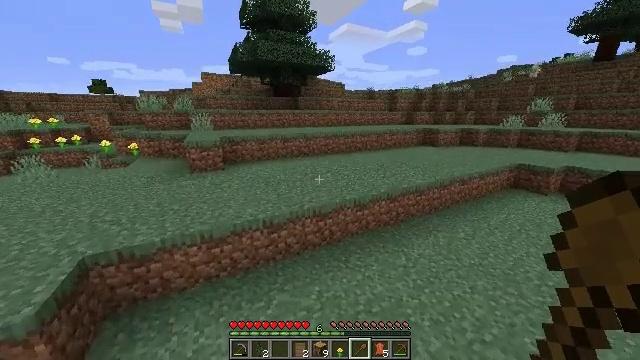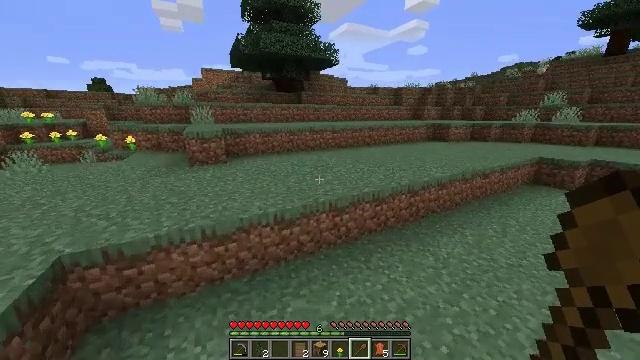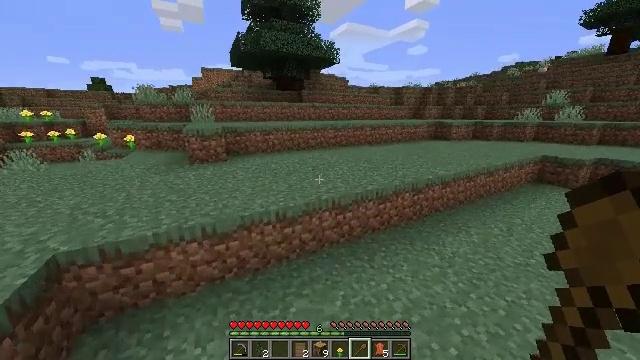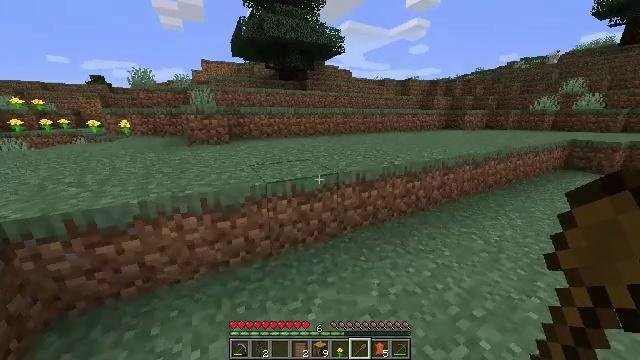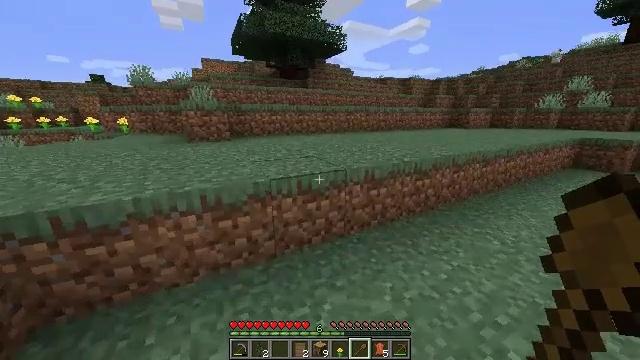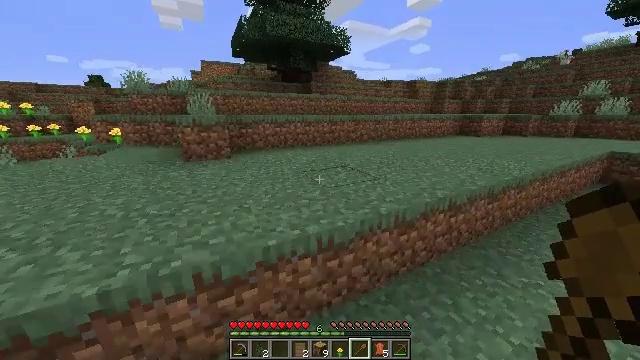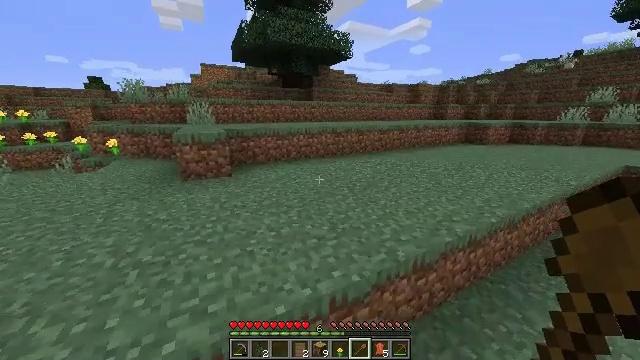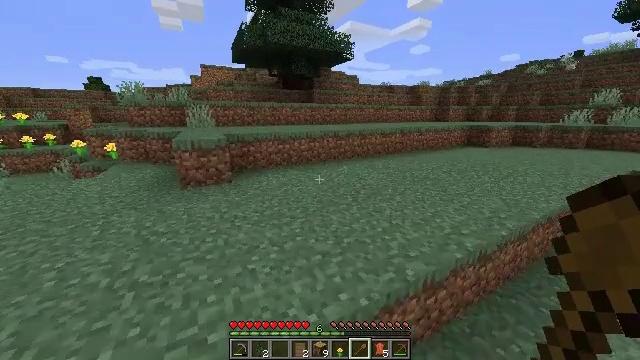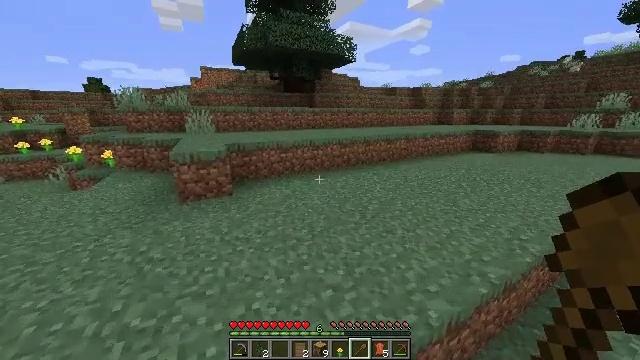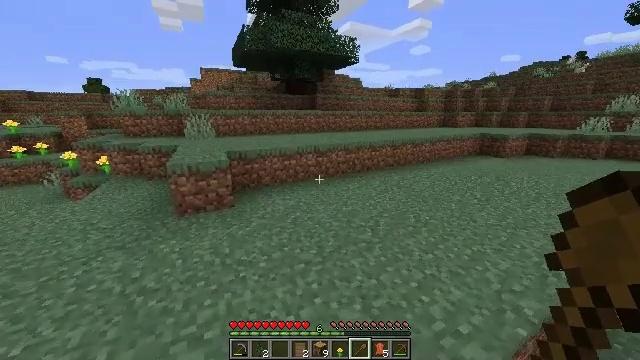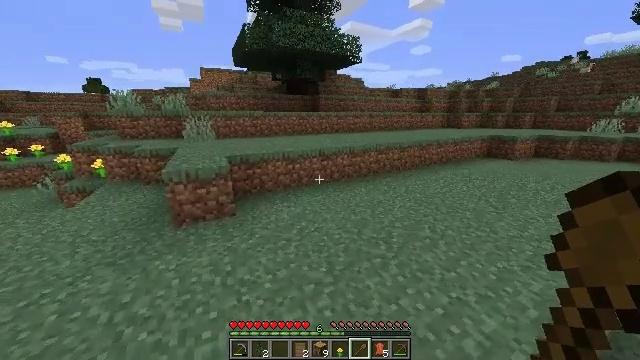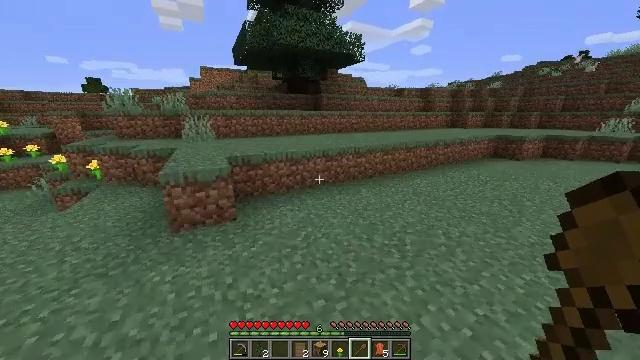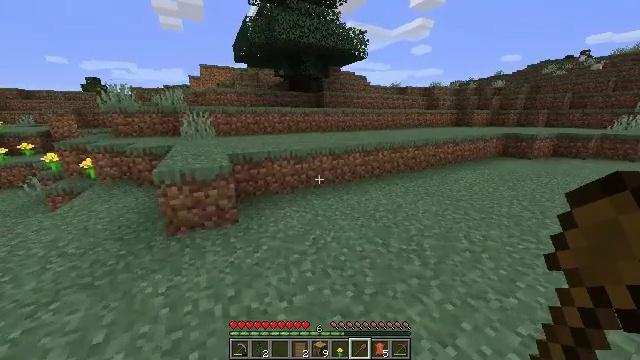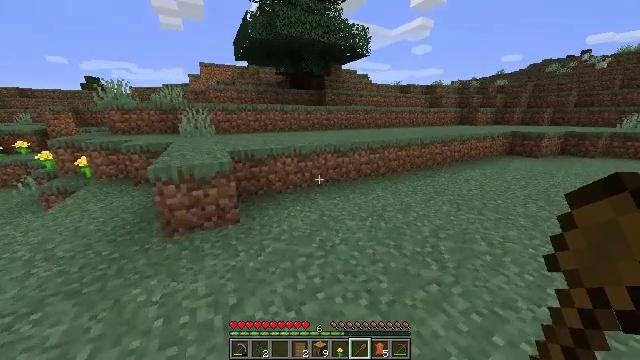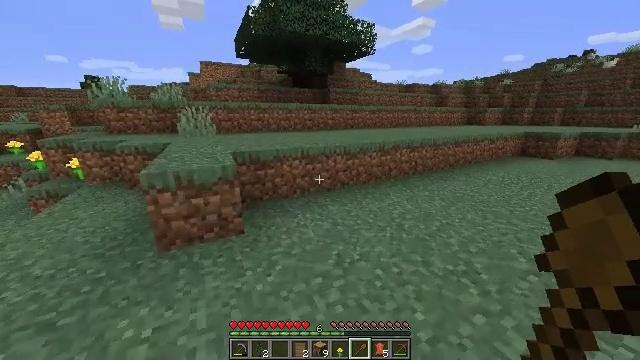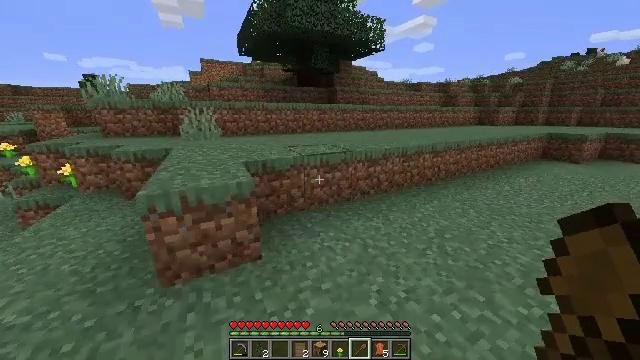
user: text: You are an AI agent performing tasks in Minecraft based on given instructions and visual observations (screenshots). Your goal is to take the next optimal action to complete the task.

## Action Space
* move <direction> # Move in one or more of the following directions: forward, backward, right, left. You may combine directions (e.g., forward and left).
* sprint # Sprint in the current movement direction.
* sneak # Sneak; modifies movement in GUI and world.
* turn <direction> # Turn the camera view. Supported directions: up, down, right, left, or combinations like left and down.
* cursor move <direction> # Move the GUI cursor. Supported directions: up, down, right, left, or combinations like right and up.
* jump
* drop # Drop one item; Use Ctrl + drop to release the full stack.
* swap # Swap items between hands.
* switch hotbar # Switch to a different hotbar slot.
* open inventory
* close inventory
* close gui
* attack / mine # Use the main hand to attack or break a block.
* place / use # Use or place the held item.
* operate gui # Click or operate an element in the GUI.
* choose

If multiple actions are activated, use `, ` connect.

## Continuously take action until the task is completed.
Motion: motion action
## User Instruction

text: Mine the grass in the plains.
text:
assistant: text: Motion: move forward and move left, jump
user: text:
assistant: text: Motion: move forward and move left, jump
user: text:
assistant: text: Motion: move forward and move left, jump
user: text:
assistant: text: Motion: move forward, jump
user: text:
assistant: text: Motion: move forward, jump
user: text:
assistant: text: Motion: move forward and move left, jump
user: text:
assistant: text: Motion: move forward and move left, jump
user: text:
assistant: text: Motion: move forward and move left, jump
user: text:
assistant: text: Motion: move forward and move left, jump
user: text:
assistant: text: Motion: move forward and move left, jump
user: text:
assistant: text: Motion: move forward and move left, jump
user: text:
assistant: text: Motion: move forward and move left
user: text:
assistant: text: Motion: move forward and move left
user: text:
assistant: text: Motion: move forward and move left
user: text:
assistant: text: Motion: move forward and move left
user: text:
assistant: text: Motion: move forward and move left
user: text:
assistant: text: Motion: move forward and move left
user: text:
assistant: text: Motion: move forward and move left, jump
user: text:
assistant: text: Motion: move forward, jump
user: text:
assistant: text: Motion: move forward, jump
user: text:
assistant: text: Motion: move forward, jump
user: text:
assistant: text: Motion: move forward, turn left and down, jump
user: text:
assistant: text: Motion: move forward and move left, turn left
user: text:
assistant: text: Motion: move forward and move left, turn left, jump
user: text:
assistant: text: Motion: move forward and move left, jump
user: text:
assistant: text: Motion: move forward and move left, jump
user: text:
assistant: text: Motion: move forward and move left, jump
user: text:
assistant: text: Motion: move forward and move left, jump
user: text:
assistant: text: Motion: move forward and move left, jump
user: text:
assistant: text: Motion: move forward and move left, jump